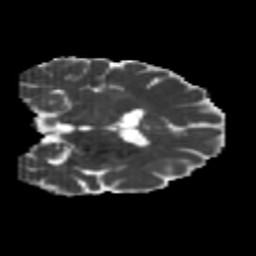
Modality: MD
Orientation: coronal
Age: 20
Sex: male
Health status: healthy
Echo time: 0.074 s